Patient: sex M, age 30
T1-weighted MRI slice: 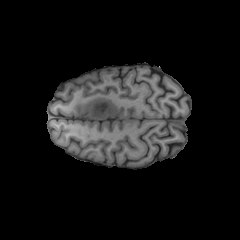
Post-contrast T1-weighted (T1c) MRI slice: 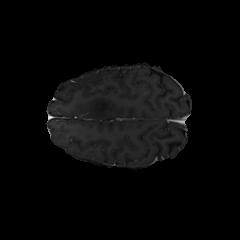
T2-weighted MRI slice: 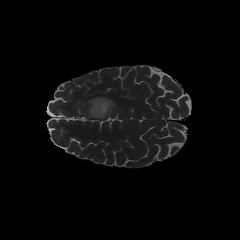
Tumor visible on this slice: yes
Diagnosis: Astrocytoma, IDH-mutant
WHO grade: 2